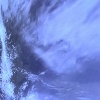
Label: cloud